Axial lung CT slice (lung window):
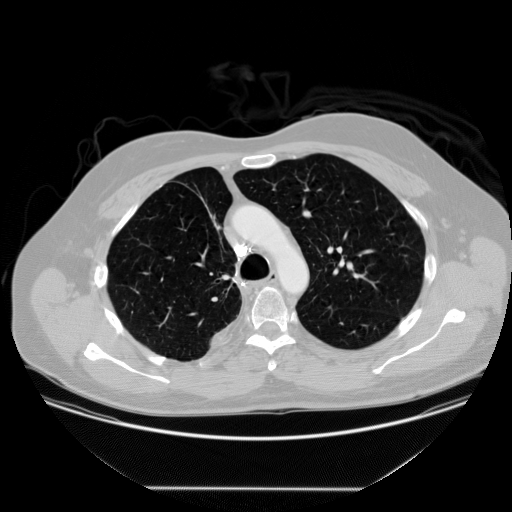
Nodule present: no